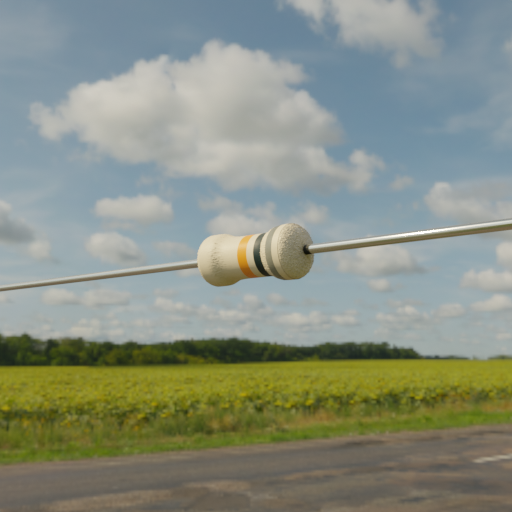
Resistor colour bands (in order): orange, black, gray